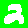
Digit: 2